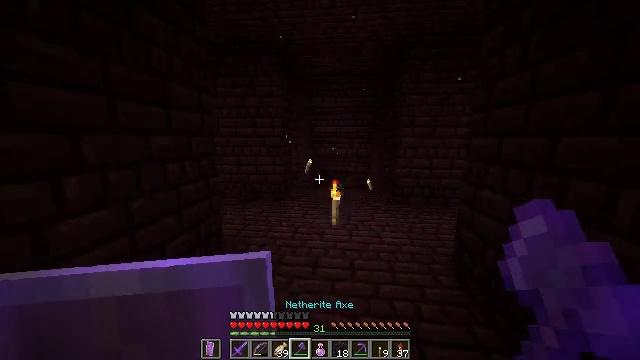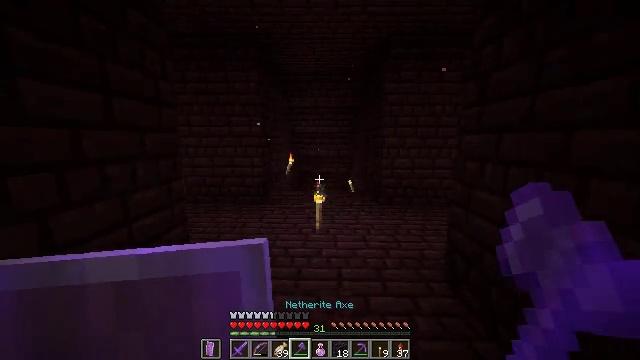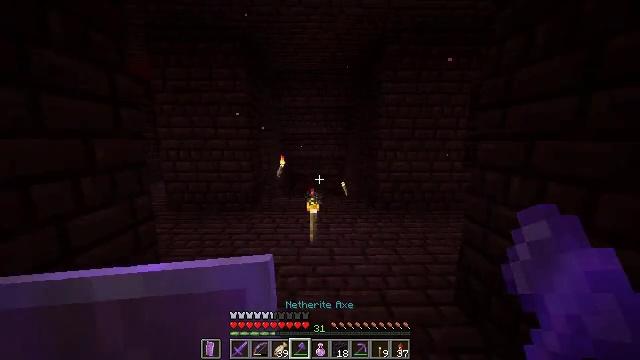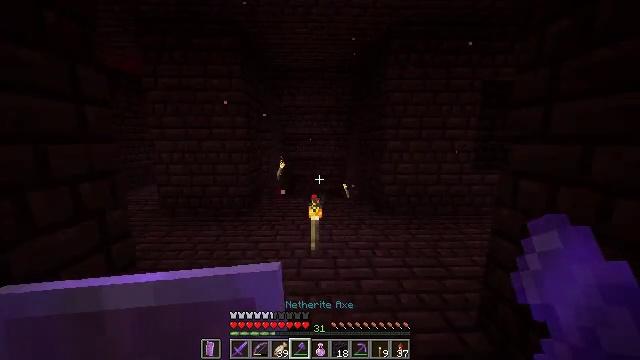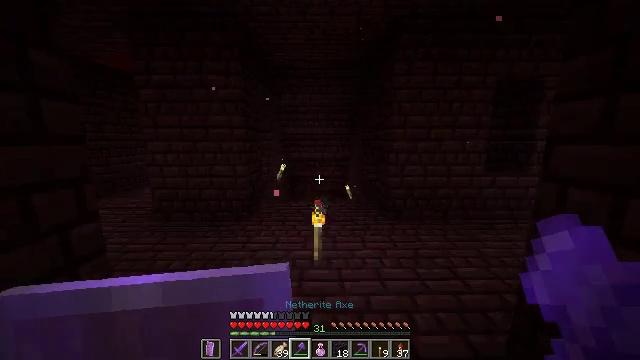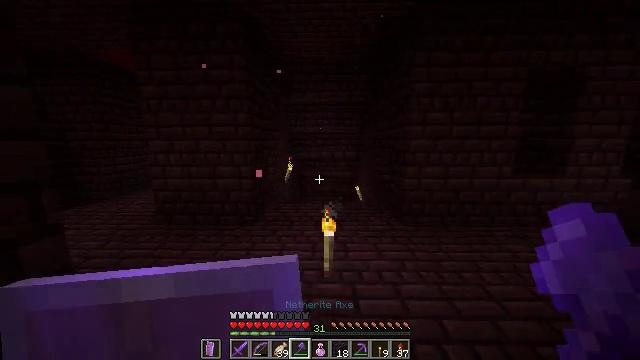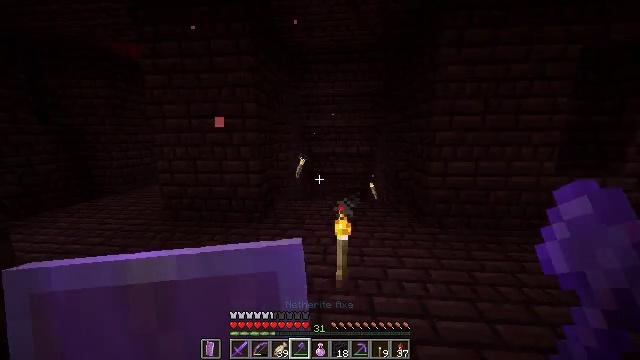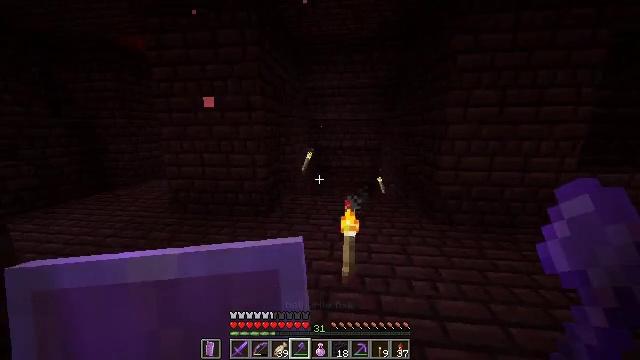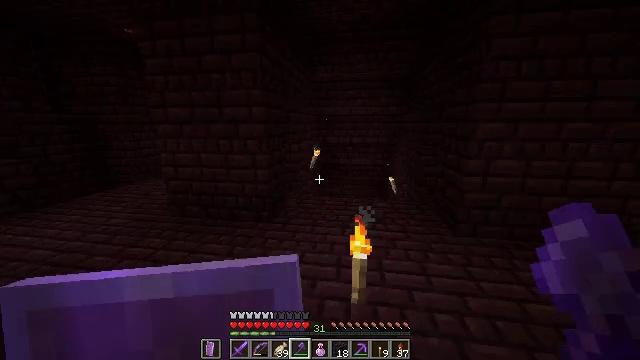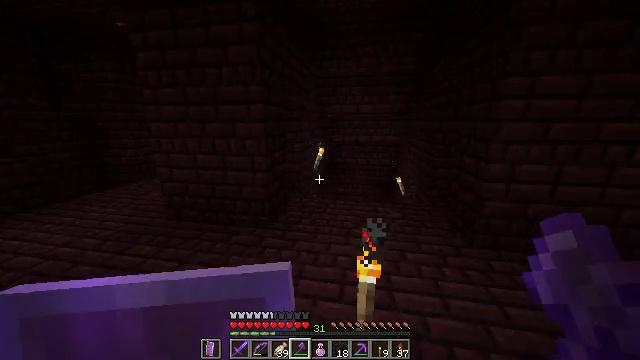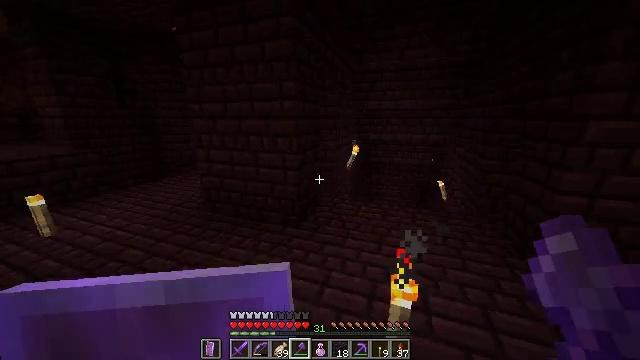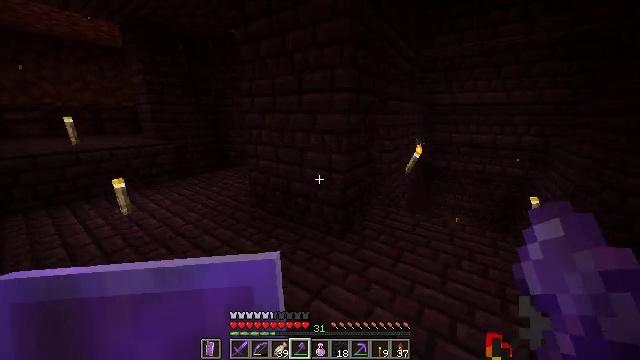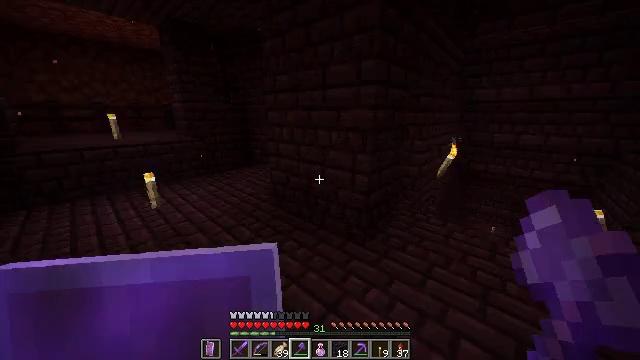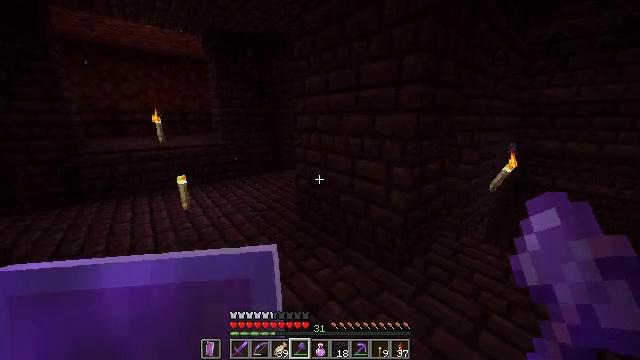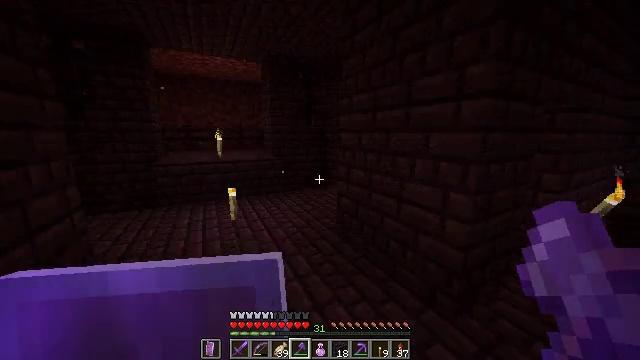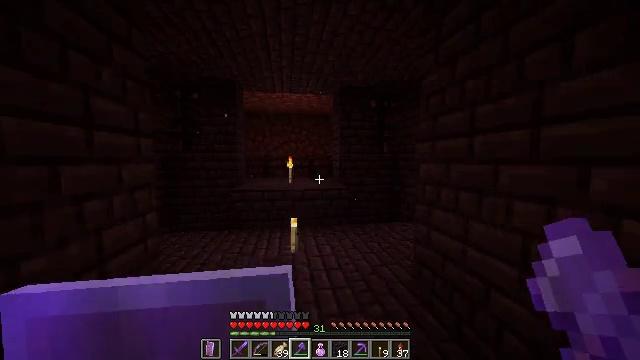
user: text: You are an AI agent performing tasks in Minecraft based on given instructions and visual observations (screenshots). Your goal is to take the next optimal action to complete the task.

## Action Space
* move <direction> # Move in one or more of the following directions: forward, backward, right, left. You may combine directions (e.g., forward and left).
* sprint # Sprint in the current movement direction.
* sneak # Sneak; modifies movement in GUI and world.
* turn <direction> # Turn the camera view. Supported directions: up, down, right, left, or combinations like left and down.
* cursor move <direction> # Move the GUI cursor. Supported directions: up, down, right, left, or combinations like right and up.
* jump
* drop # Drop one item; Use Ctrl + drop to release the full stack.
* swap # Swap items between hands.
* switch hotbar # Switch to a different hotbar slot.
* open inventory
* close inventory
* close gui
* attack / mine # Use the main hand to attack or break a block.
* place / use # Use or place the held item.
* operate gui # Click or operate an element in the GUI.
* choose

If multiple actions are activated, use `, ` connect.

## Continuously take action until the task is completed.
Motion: motion action
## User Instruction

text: Reclaim the chest into your inventory.
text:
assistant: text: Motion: move forward, sprint, turn right
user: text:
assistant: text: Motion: move forward, sprint, turn right
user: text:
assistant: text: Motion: move forward, sprint
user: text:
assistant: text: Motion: move forward, sprint
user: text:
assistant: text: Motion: move forward, sprint, turn left
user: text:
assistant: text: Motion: move forward, sprint, turn left and down
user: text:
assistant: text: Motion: move forward, sprint, turn left and down
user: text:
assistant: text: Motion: move forward, sprint, turn left and down
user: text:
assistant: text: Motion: move forward, sprint, turn left
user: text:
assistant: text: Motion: move forward, sprint, turn left
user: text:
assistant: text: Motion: move forward, sprint, turn left
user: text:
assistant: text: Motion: move forward, sprint, turn left
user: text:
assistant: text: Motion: move forward, sprint, turn left and up
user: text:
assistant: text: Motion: move forward, sprint, turn left and up
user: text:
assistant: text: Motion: move forward, sprint, turn left and up
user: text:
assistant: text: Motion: move forward, sprint, turn left and up
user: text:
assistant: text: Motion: move forward, sprint, turn left
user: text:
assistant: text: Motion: move forward, sprint
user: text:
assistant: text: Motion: move forward, sprint
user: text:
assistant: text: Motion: move forward
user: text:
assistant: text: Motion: move forward
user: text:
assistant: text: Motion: move forward, turn left
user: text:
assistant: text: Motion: move forward, turn left and down
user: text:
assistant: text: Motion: move forward and move right, turn left
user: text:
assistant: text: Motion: move forward and move right, turn left
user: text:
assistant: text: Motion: move forward and move right, turn left and down
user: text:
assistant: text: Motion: move forward and move right, turn left and down
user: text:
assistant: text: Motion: move forward and move right, turn left
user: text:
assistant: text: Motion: move forward and move right, turn left and down
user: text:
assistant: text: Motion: turn left